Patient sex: M
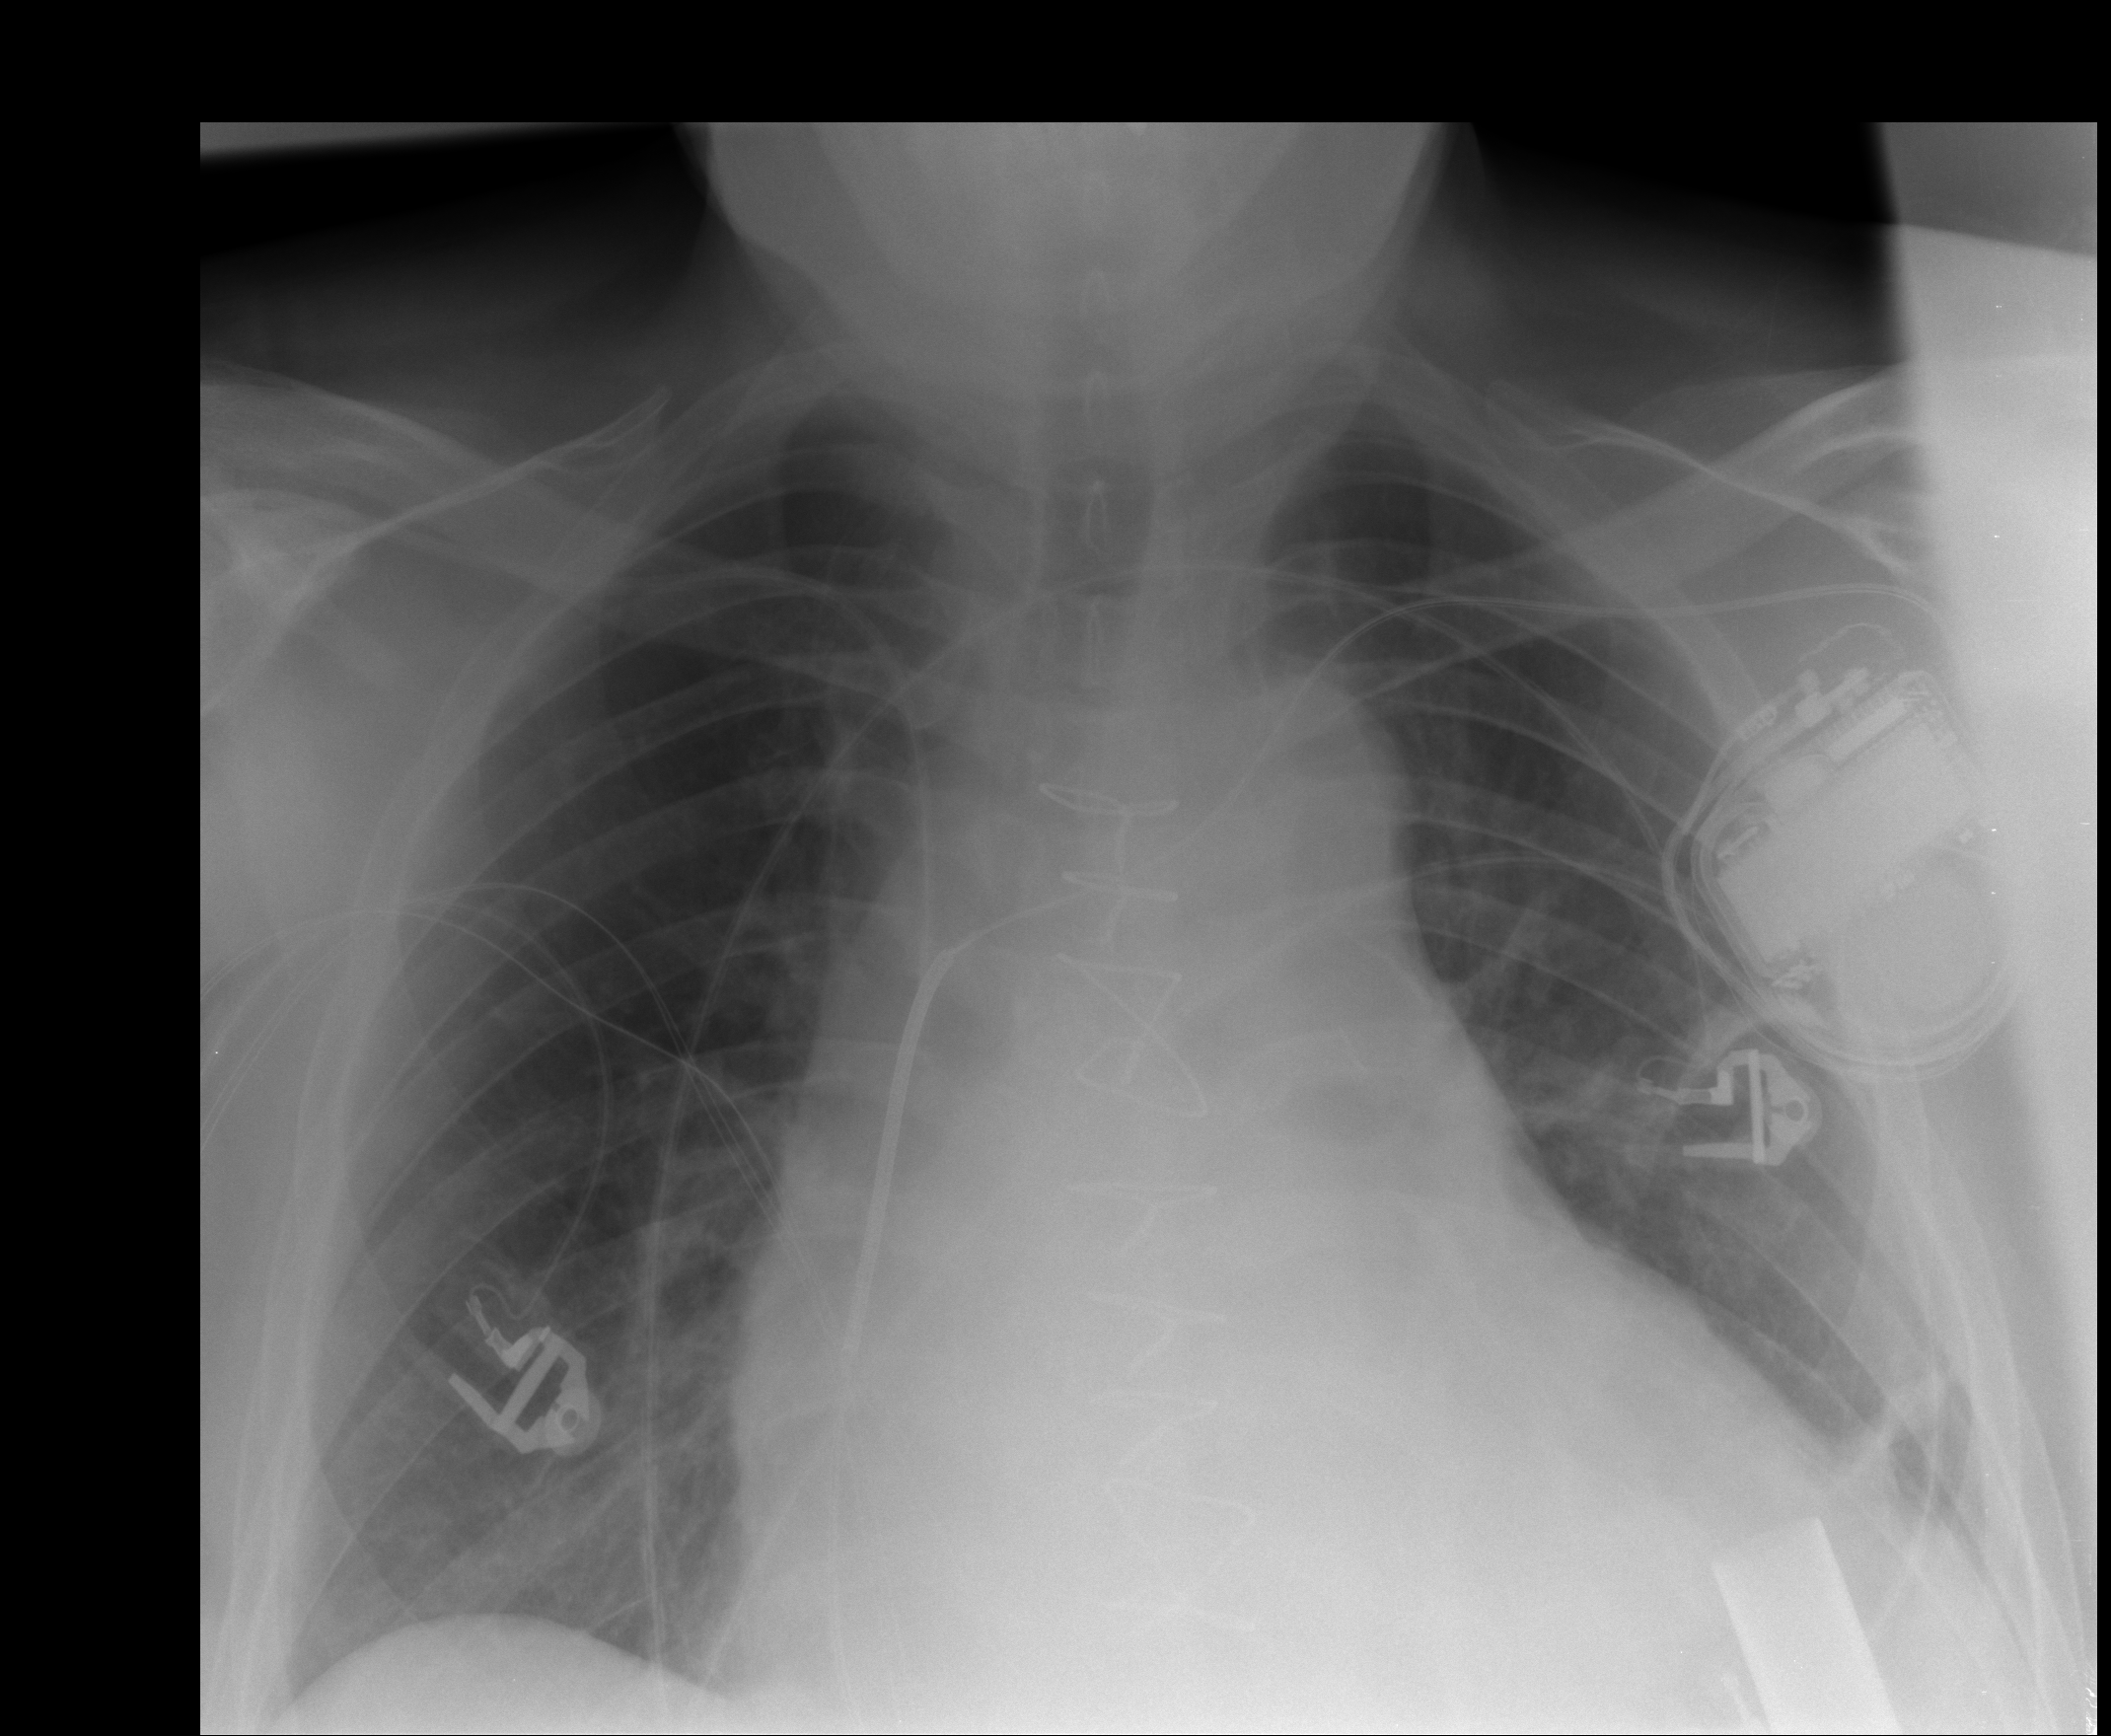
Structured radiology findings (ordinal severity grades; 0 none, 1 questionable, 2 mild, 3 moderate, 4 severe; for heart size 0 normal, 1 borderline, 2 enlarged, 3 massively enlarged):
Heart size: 3
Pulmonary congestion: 0
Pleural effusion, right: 0
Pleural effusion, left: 1
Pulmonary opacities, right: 0
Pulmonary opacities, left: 0
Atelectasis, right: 2
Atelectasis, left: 2